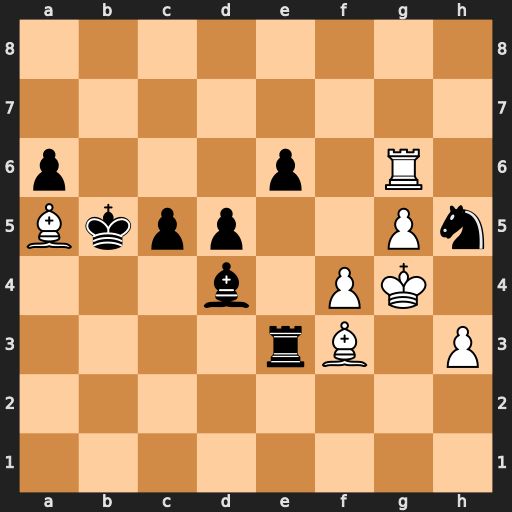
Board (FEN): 8/8/p3p1R1/Bkpp2Pn/3b1PK1/4rB1P/8/8
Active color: w
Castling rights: -
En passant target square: -
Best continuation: Bd2 Rxf3 Kxf3